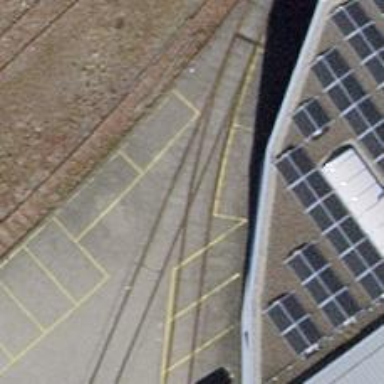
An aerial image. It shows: Disused railway spur with one track.